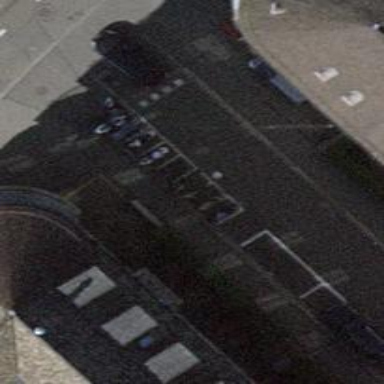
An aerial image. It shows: Bicycle parking area.